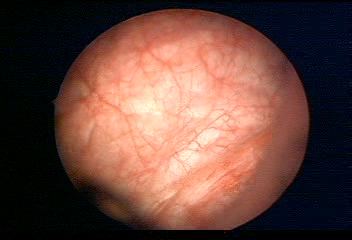
Modality: WLC
Class: Normal mucosa
Bladder cancer association: No